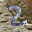
Label: 2